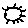
Label: sun